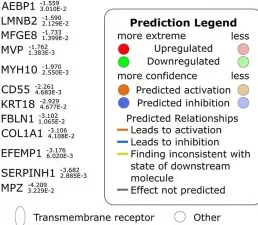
(D) Top 3 predicted inhibited pathways and their associated DEPs. Differentially expressed proteins and associated signalling pathways were analysed using Ingenuity Pathway Analysis (IPA).
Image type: chart (chart)